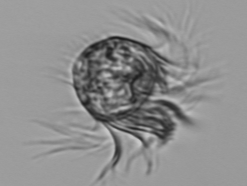
Label: Pelagostrobilidium